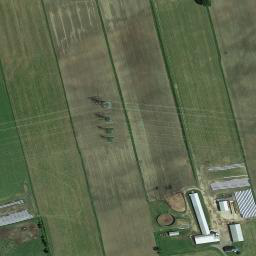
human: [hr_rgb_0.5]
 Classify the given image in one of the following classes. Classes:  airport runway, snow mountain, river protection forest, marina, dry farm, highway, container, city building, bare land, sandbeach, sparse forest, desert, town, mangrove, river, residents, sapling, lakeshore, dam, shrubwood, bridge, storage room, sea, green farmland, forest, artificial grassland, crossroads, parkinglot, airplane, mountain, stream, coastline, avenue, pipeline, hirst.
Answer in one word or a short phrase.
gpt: green farmland